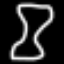
Label: hourglass